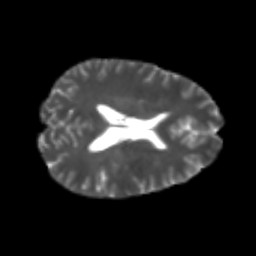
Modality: T2w
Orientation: axial
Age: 24
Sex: male
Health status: healthy
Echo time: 0.074 s